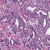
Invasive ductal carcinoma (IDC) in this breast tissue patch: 1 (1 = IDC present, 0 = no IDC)